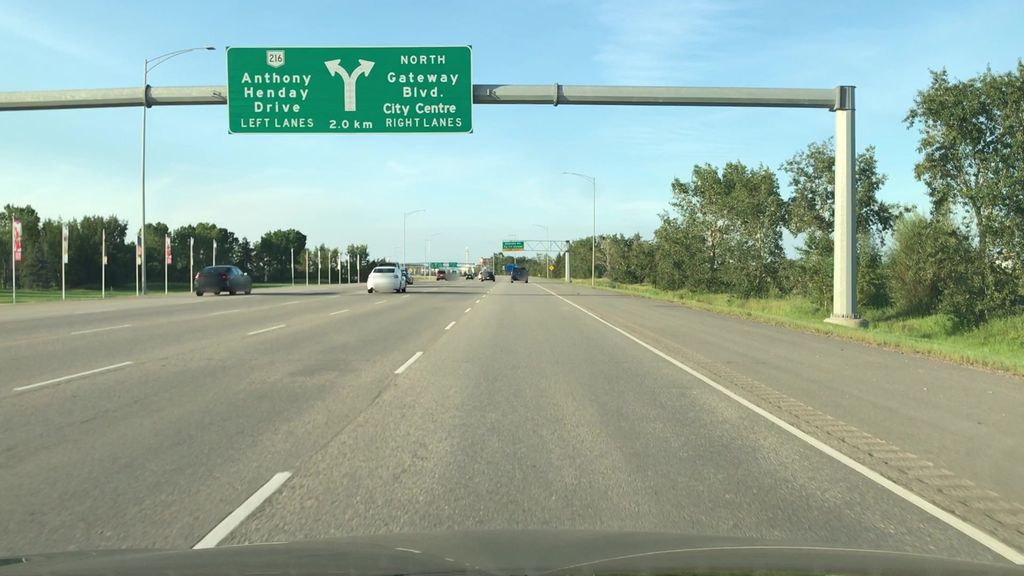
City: edmonton